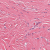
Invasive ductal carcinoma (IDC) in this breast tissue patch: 1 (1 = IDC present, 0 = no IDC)